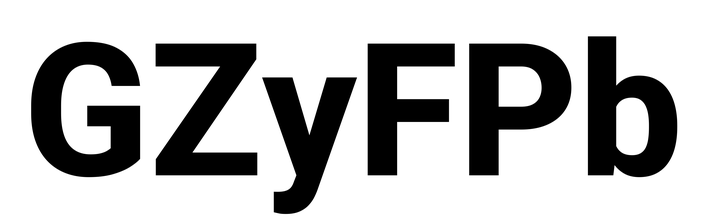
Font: Roboto_ExtraBold